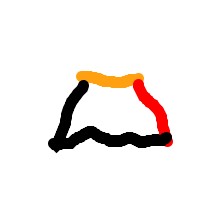
Shape: trapezoid